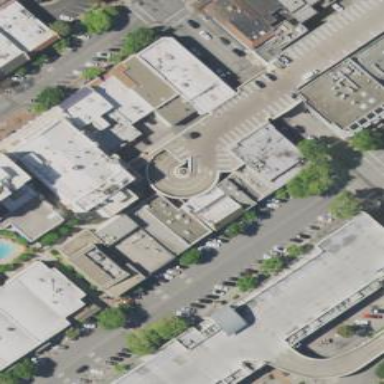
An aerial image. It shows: Retail building.